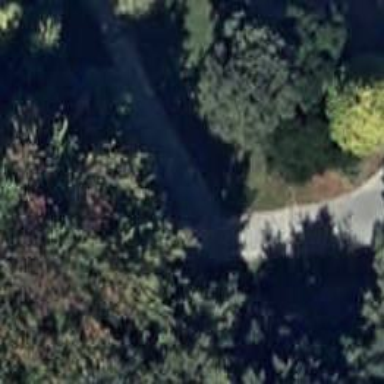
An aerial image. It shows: Sidewalk along the footway.